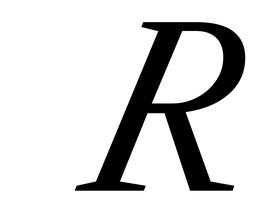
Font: LibreCaslonText-Italic_Italic